Question: '''
install.packages("rjson")
library("rjson")
result <- fromJSON(file="provdata.json.txt")
for (i in seq(1,5,1))
{
term <- result$data[i]
print(term)
}
'''

I was wondering what should I put to only print 13.6 and 4.15. Thank you!
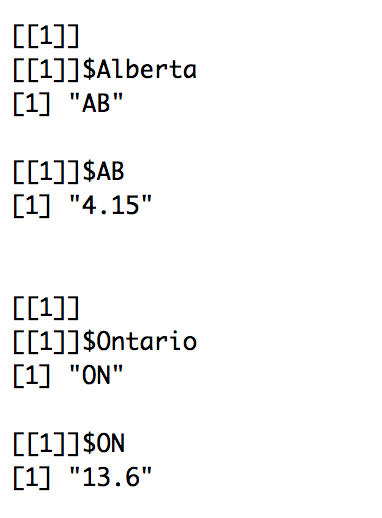
Answer: I can't check for sure the structure of the json list, as you don't provide a reproducible example (please check <URL>, but I think your problem is that you're not subsetting the list deep enough:
instead of the
'''
term <- result$data[i]
print(term)
'''
bit, try with
'''
print(result$data[[1]][[1]][2])
'''
or something similar. Alternatively, please use 'dput' on a subset of your 'result' variable, so we can help better.